Field crop: maize
Growth stage: 2
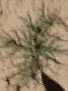
Species: salsola